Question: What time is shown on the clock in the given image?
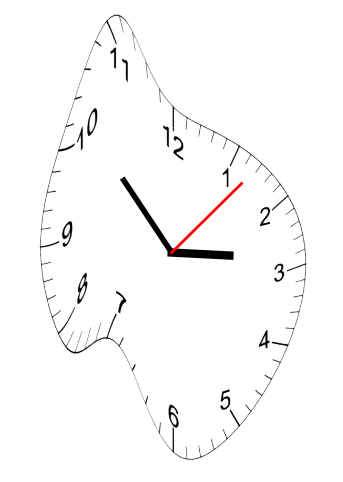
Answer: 02:52:07